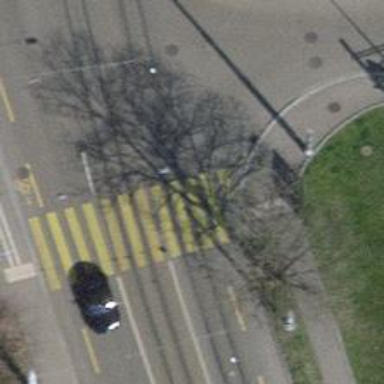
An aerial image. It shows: Tram crossing on the railway.